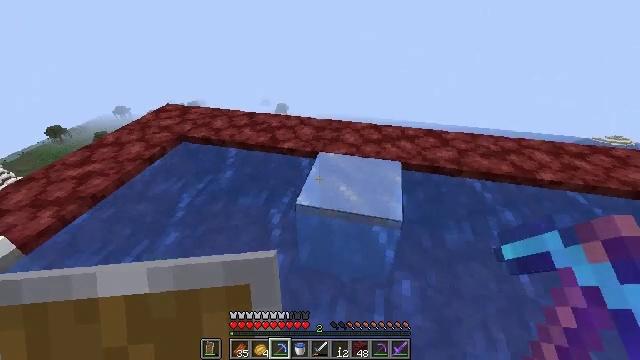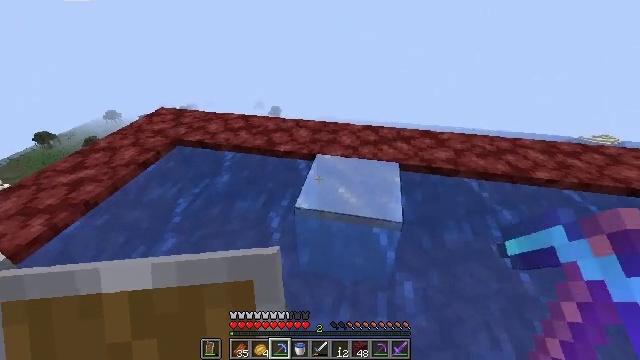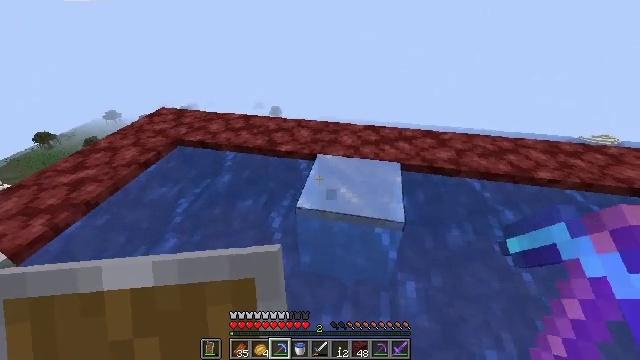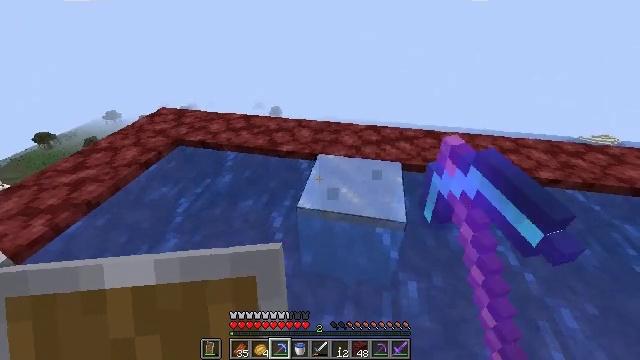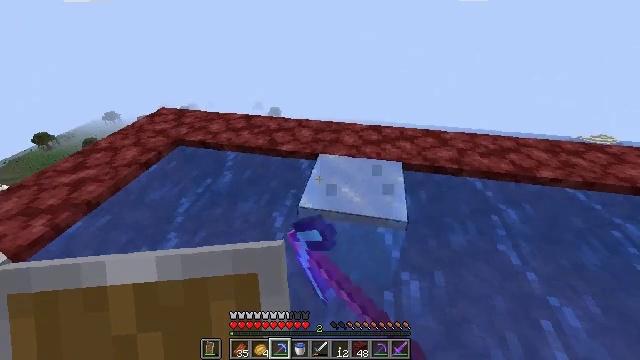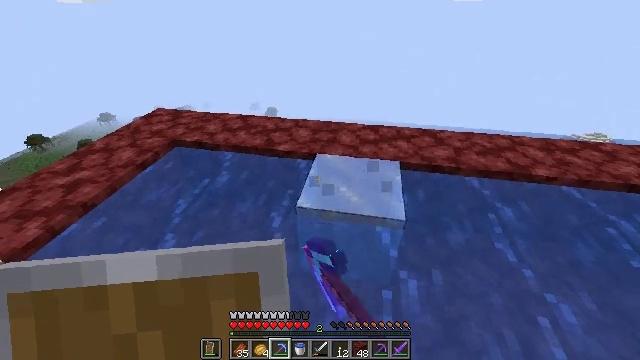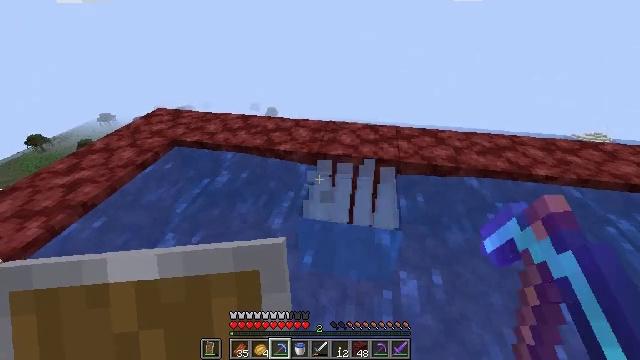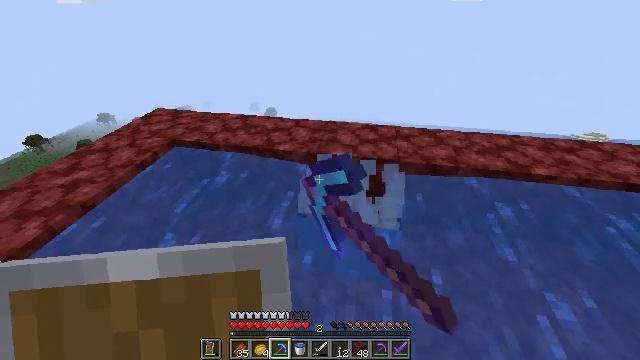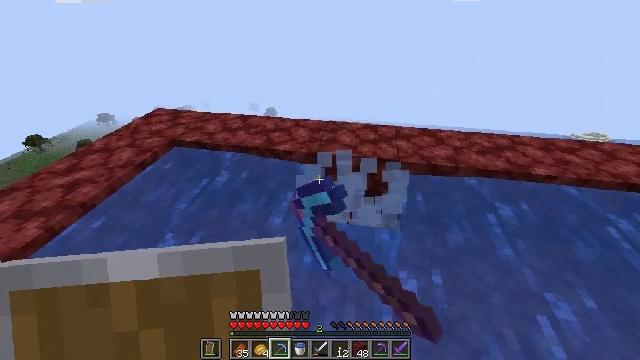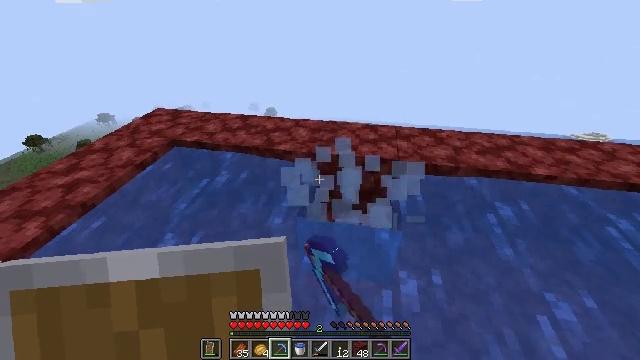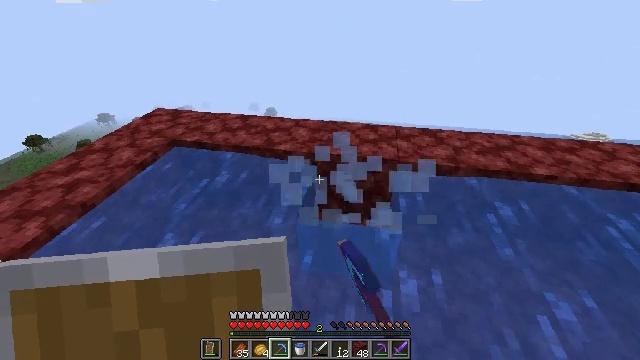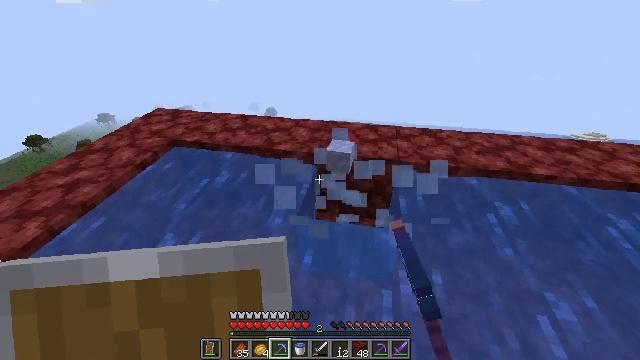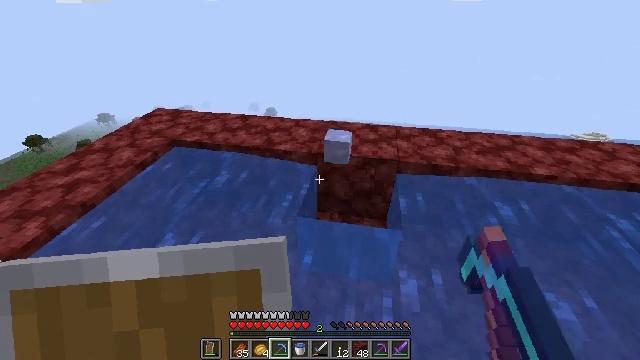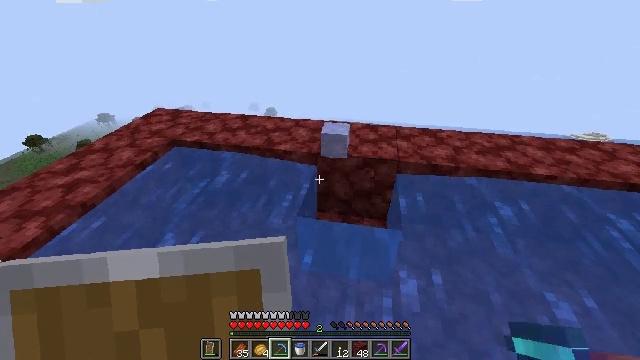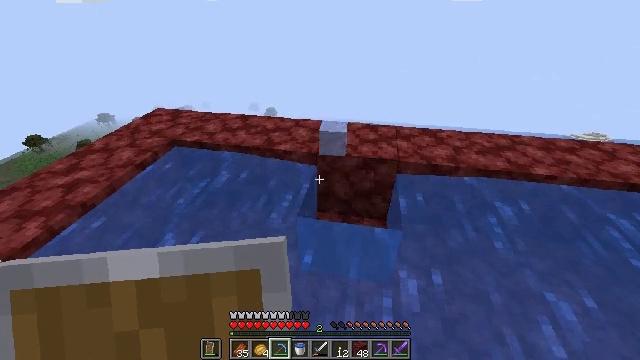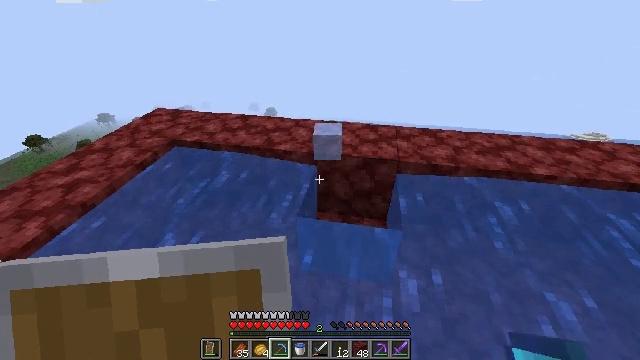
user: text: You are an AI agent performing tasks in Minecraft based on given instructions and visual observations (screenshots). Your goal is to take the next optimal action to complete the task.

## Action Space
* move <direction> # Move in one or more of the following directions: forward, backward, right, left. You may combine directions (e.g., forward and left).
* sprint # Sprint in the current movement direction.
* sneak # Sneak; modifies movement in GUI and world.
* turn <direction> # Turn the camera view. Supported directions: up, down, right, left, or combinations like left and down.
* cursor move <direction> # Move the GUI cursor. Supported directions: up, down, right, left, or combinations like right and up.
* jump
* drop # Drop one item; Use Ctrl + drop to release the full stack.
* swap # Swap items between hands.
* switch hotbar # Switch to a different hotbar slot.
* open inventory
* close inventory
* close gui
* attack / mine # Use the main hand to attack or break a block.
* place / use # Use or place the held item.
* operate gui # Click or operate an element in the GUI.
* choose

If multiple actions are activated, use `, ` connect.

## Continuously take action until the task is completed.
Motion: motion action
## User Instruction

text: Mine ice to use in an ice pathway.
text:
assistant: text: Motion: turn right
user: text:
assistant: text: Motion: attack / mine
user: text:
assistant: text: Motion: attack / mine
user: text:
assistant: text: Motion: attack / mine
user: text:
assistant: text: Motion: attack / mine
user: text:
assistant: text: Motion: attack / mine
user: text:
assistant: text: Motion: attack / mine
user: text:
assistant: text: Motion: attack / mine
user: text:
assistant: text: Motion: attack / mine
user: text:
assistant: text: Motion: no_op
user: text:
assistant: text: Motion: no_op
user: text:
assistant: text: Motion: no_op
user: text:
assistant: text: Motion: no_op
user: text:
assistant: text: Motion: no_op
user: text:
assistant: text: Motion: no_op
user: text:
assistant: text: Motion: no_op
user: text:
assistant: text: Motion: no_op
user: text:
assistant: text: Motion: no_op
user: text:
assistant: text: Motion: no_op
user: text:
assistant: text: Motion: no_op
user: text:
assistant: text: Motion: no_op
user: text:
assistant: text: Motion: no_op
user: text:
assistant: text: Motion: no_op
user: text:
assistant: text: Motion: no_op
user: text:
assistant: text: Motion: no_op
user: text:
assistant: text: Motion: no_op
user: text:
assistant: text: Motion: no_op
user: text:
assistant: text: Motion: no_op
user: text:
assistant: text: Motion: no_op
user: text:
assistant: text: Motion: no_op